Question: I have database: <URL>
'''
fun_mean <- function(x){return(round(data.frame(y=mean(x),label=mean(x,na.rm=T)),digit=2))}
foo <- qplot(Interest, Scored.Probabilities, data = dataset1, geom = "boxplot");
foo <- foo+stat_summary(fun.y = mean, geom="point",colour="darkred",size=3)+stat_summary(fun.data = fun_mean,geom="text", vjust=-0.7)
ggsave(foo, file="Interest.png", width=20, height=7)
'''

There are so mach information, I want only top 10 by mean values (output new .png) and could I output all the mean value table as .csv?
Thank you.
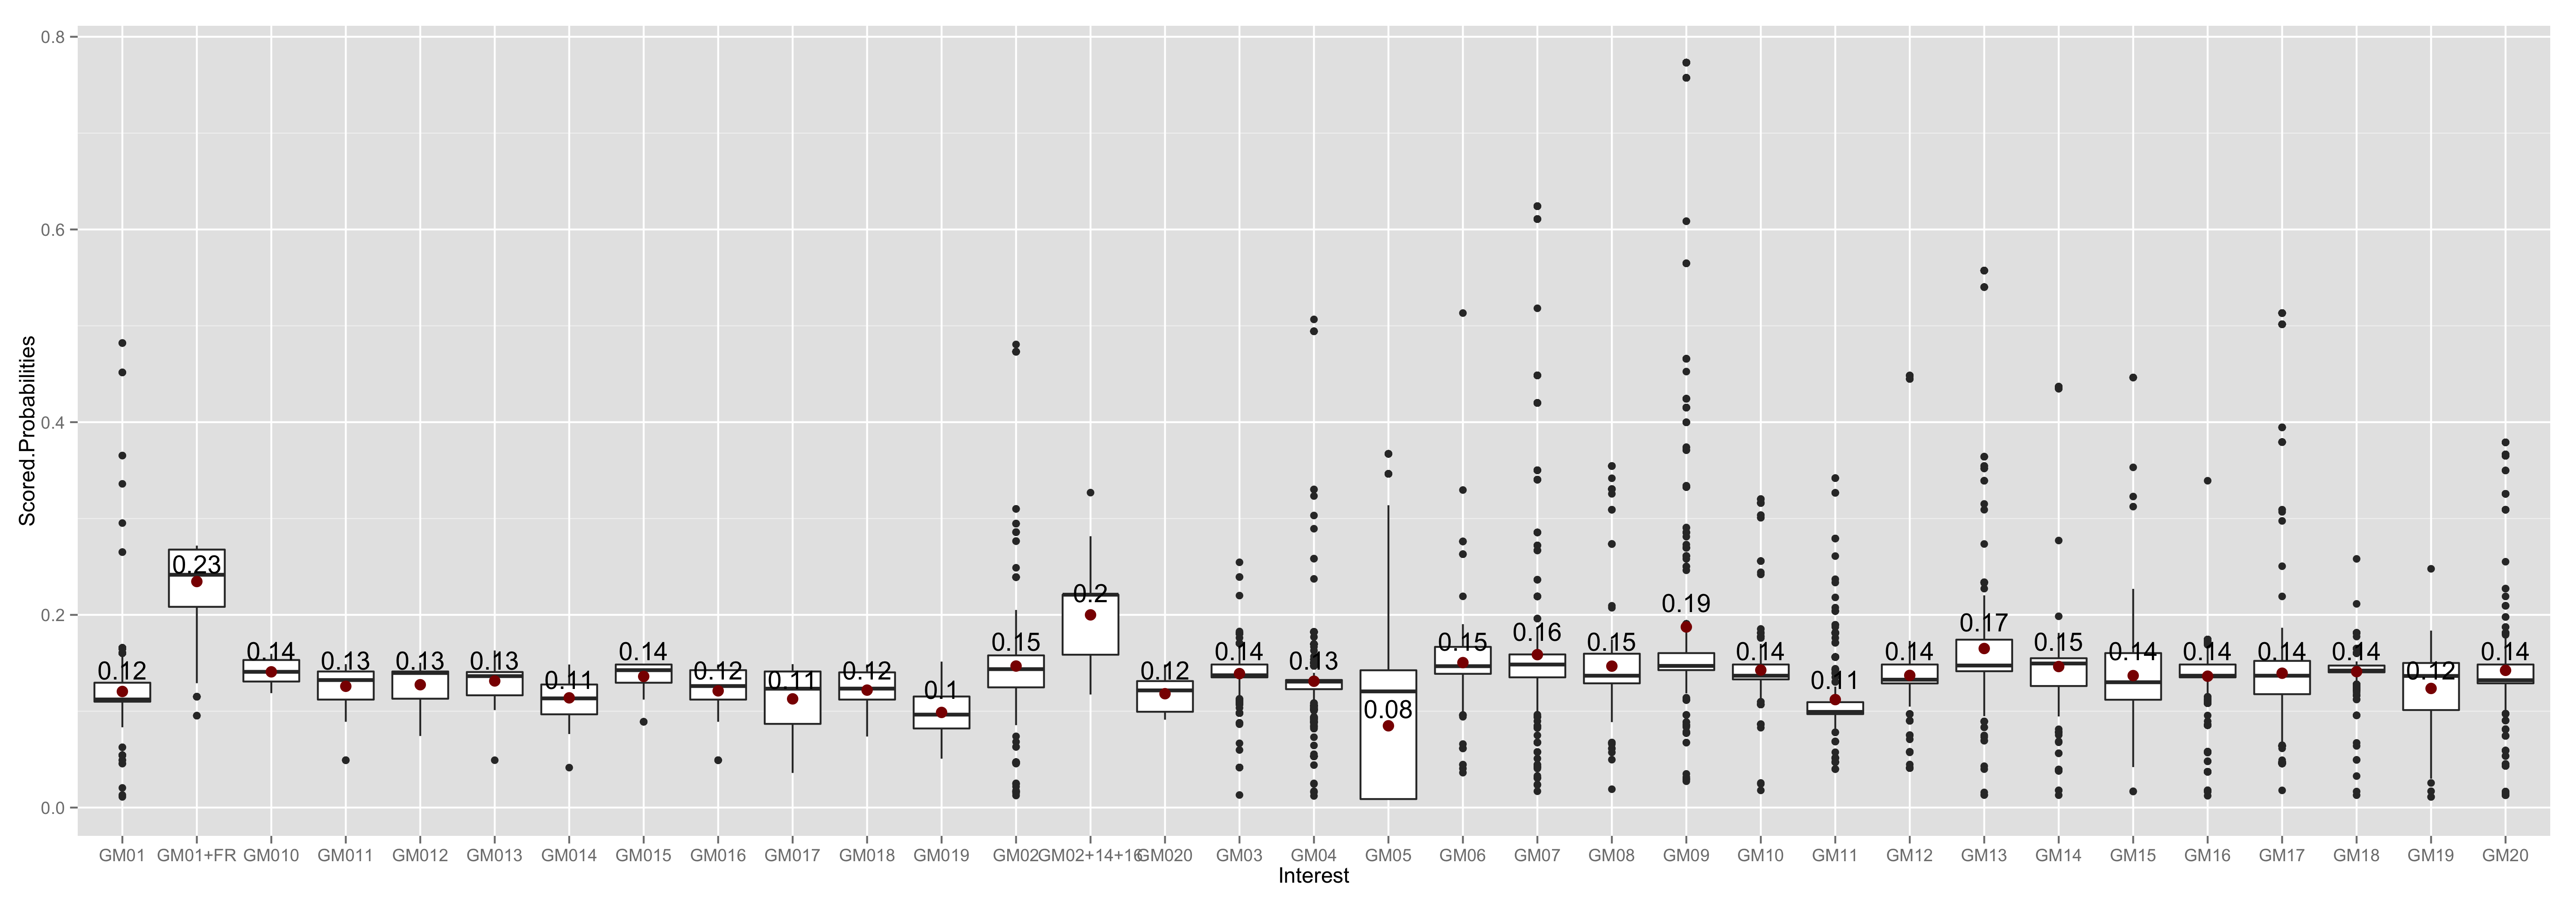
Answer: A 'dplyr' solution
'''
library(dplyr)
fun_mean <- function(x){return(round(data.frame(y=mean(x),label=mean(x,na.rm=T)),digit=2))}
m <- dataset1 %>% group_by(Interest) %>%
summarize(y=mean(Scored.Probabilities),
label=mean(Scored.Probabilities,na.rm=T)) %>%
arrange(desc(y))
idx <- as.character(m$Interest[1:10])
dataset2 <- filter(dataset1,Interest %in% idx)
foo <- qplot(Interest, Scored.Probabilities, data = dataset2, geom = "boxplot");
foo <- foo + stat_summary(fun.y = mean, geom="point",colour="darkred",size=3) +
stat_summary(fun.data = fun_mean,geom="text", vjust=-0.7) +
'''